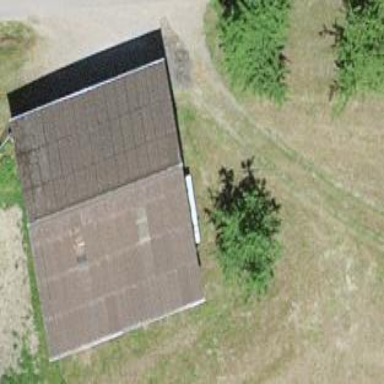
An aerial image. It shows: Shed building.